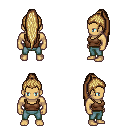
a pixel art fantasy rpg character, male body template, human, tanned skin, brown pirate shirt, teal pants, blonde extra-long topknot hairstyle, four views (front, back, left, right), 2x2 character sprite sheet, small pixel art, hard edges, no anti-aliasing